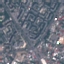
Label: Residential